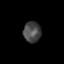
Tissue: lung
Cell type: Others
Senescence score: 0.2337
Nuclear area (px): 355
Mean DAPI intensity: 72.425